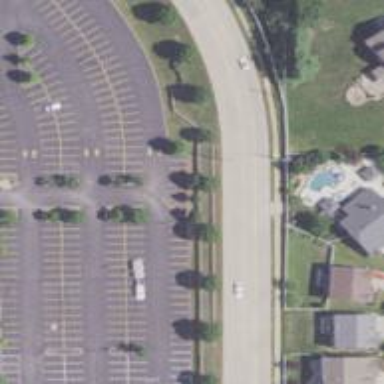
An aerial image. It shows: Parking area with surface.